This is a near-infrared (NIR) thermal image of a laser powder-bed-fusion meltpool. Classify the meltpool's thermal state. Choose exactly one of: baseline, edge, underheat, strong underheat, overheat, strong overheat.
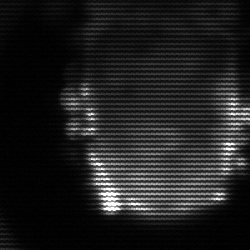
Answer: baseline